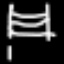
Label: chair